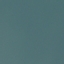
Label: SeaLake